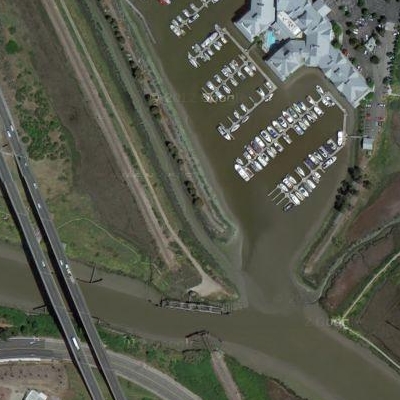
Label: RiverLake